Question: I've searched for the answer to this and have tried many proposed solutions, but none seem to work. I've been struggling with this forever so any insight is greatly appreciated.
I have 3 shapes (vectors I suppose) on a JS canvas, each with an orientation represented as degrees off of 0 and a width. I need to drag one of these shapes "straight out" from its orientation. This is difficult to explain in words so please view the graphic I created:

The middle (diagonal) shape is at 45 degrees. It's origin is the red dot, (x1,y1). The user drags the shape and their mouse lies at the green dot, (x2,y2). Since the shape's origin is in the lower left, I need to position the shape at the position of the lighter blue shape as if the user has dragged straight outward from the shape's origin.
I don't think it matters, but the library I'm using to do this is KineticJS. Here's the code and some information I have available which may help solve the problem. This code positions the shape on top of the mouse, which isn't what I want:
'''
var rotationDeg = this.model.get("DisplayOri"), // rotation in degrees
rotationRadians = rotationDeg * Math.PI / 180, // rotation in rads
unchanged = this.content.getAbsolutePosition(), // {x,y} of the shape before any dragging
dragBoundFunc = function (changed) {
// called on a mouseMove event, so changed is always different and is the x,y of mouse on stage
var delta = {
x: changed.x - unchanged.x,
y: changed.y - unchanged.y
};
return changed; // go to the mouse position
};
'''
[edit] I should mention that the obvious of "return delta" doesn't work.
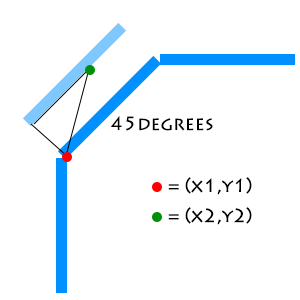
Answer: It sounds like you want to constrain the movement of the object.
1. Determine the vector representing the constraint axis : that is, we only want motion to occur along this line. It appears from your drawing that this is in the direction of the short line from the red dot out to the left. That vector has a direction of -1/m where m is the slope of the line we are moving.
2. Constrain the movement. The movement is represented by the mouse move delta - but we only want the portion of that movement in the direction of the constraint axis. This is done with a dot product of the two vectors.
So in pseudo code
'''
m = (line.y2 - line.y1)/(line.x2 - line.x1)
constraintSlope = -1/m
contraintVector = {1, constraintSlope} //unit vector in that direction
userMove = {x2-x1, y2-y1} //vector of mouse move direction
projection = userMove.x * constraintVector.x + userMove.y * constraintVector.y
translation = projection * constraintVector //scaled vector
'''